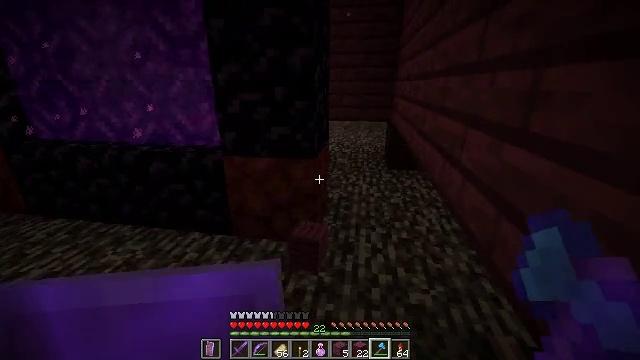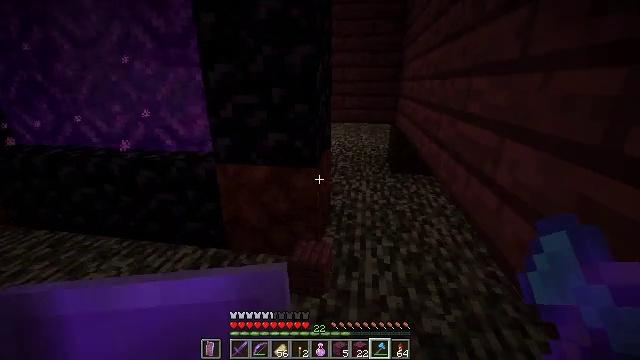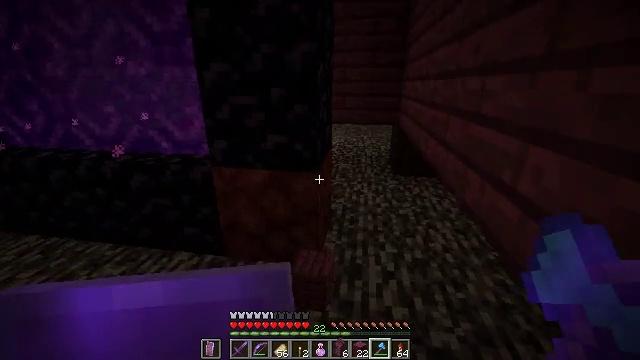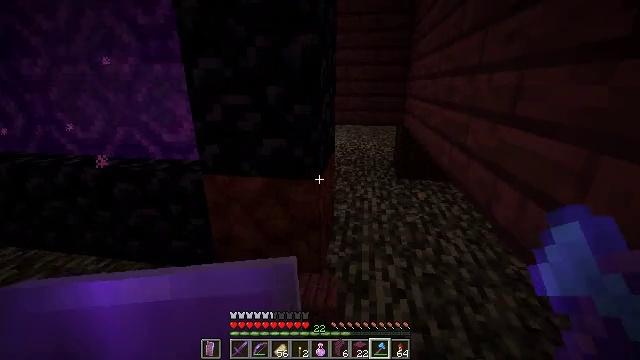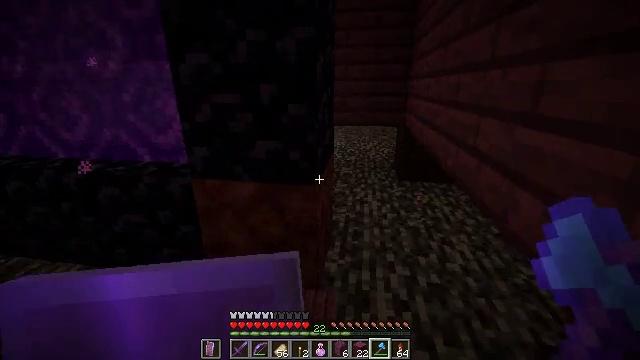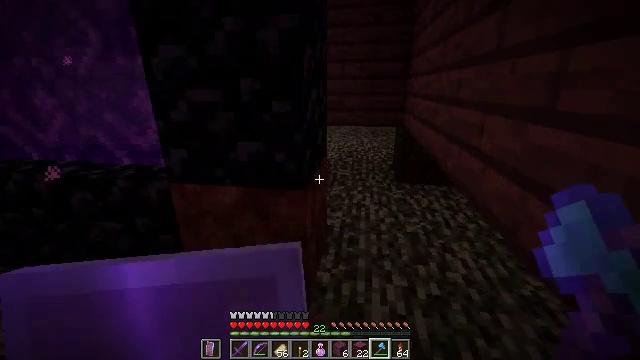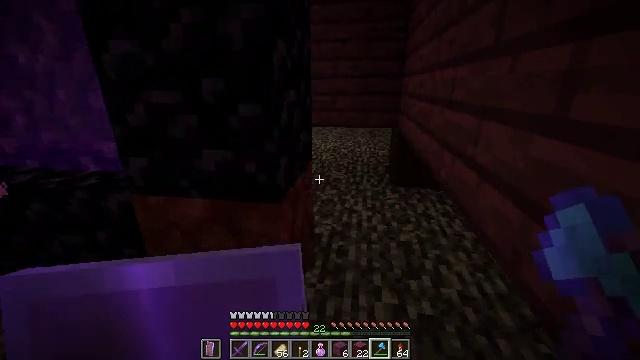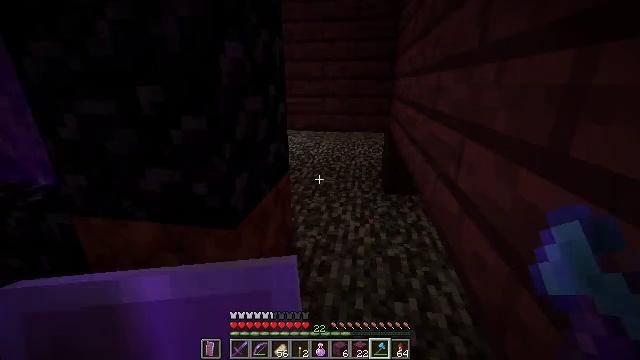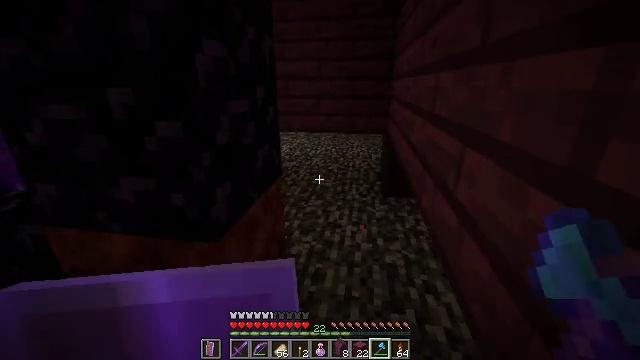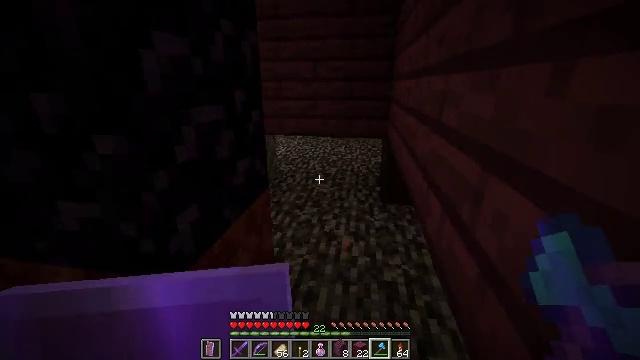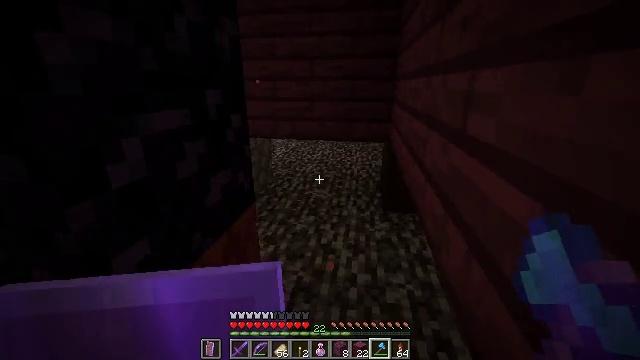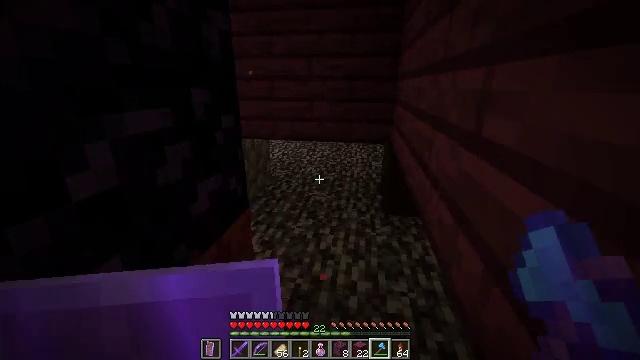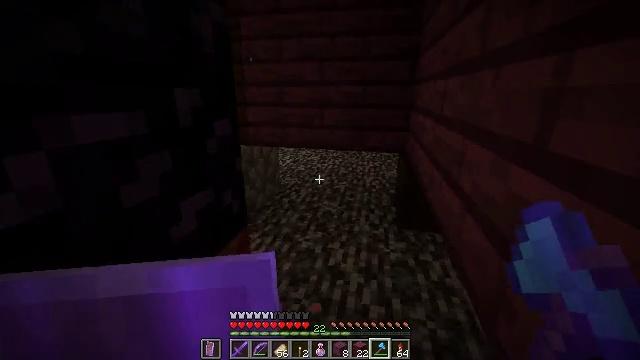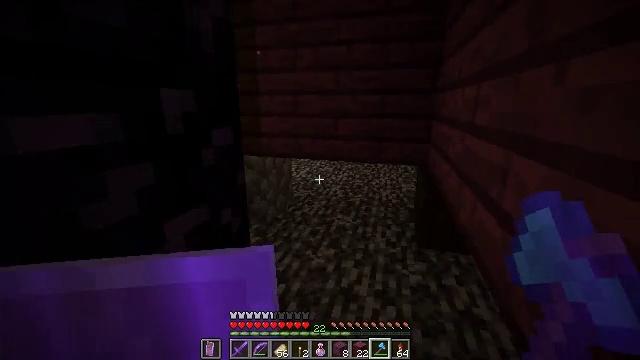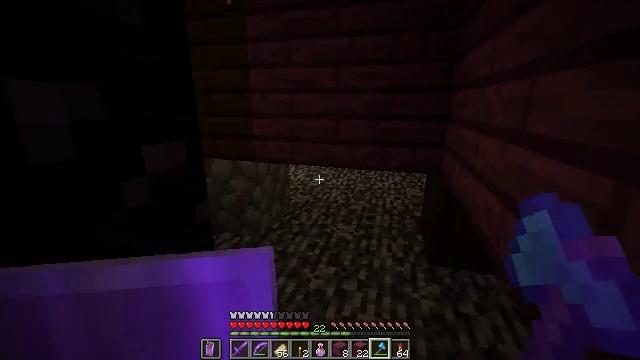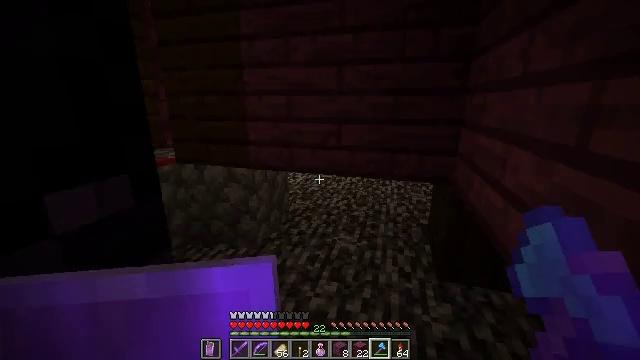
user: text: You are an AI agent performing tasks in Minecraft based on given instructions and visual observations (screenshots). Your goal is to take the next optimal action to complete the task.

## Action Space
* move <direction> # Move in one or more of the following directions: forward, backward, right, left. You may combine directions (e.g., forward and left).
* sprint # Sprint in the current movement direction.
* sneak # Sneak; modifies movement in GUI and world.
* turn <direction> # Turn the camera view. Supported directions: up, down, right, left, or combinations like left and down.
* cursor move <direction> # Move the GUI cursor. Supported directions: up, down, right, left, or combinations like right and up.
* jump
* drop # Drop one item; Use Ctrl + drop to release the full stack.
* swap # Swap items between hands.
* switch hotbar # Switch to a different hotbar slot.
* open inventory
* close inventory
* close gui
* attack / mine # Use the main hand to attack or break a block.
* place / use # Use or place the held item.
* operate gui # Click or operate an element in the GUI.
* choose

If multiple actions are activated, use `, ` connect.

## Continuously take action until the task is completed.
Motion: motion action
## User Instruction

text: Attack the crimson planks to collect them.
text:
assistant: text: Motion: move forward
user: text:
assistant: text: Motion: move forward
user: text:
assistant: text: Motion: move forward
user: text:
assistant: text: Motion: move forward and move right
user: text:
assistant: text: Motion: move forward and move right
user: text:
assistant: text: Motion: move forward and move right
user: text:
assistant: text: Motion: move forward and move right
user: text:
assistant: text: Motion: move forward and move right
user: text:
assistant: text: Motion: move forward
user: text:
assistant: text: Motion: move forward
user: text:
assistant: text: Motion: move forward
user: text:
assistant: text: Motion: move forward, turn left and up
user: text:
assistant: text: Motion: move forward, turn left and up
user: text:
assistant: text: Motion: move forward
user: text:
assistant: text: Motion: move forward
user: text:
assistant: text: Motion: move forward and move right
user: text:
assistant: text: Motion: move forward and move right, turn left
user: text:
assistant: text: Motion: move forward and move right, turn left
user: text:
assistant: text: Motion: move forward and move right, turn left
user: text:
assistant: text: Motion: move forward and move right, turn left
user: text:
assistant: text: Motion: move forward and move right, turn left
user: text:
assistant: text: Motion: move forward and move right, turn left
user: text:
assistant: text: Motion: move forward and move right, turn left
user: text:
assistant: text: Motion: move forward, turn left
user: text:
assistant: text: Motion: move forward, turn left
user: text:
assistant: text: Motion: turn left
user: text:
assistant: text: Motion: turn left
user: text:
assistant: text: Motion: turn left
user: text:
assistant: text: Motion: no_op
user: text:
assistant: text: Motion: no_op